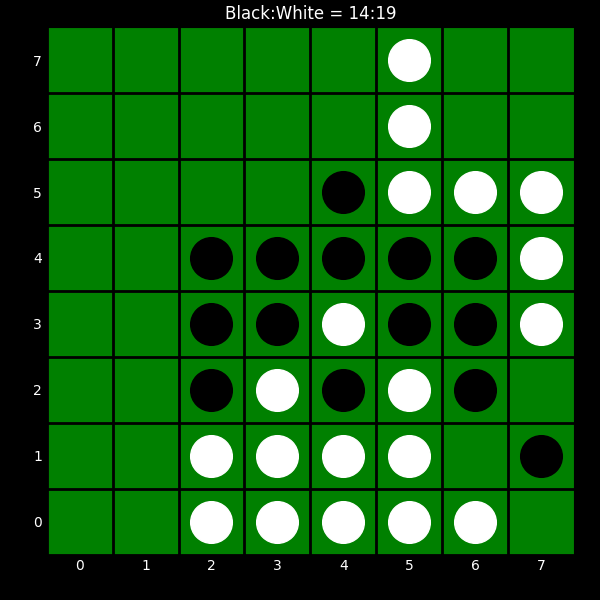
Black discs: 14
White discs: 19